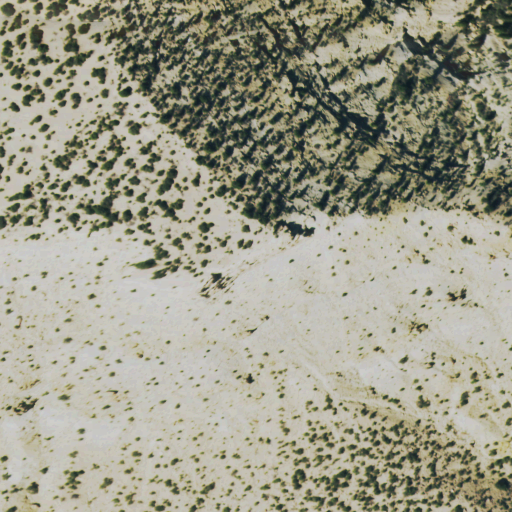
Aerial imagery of mountain in Colorado named White Face Butte containing shrub, evergreen forest, and barren land